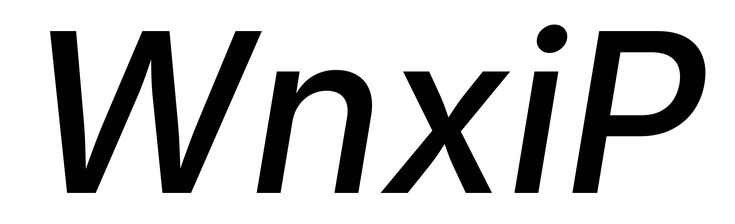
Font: Inter-Italic_Medium_Italic